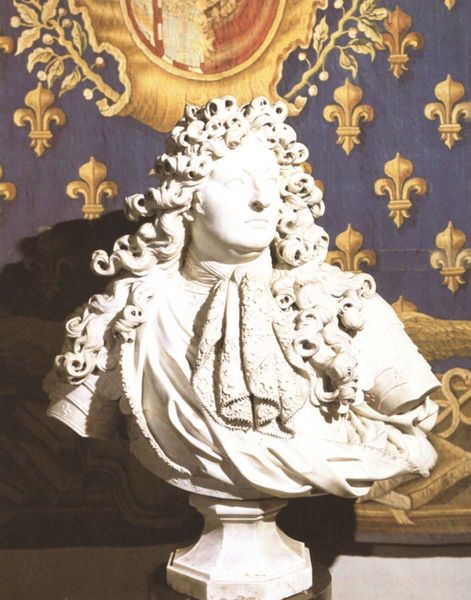
Titel: Büste Ludwigs XIV.
Künstler: Antoine Coysevox
Institution: London, Wallace Collection
Schlagwörter: blau, hand, mann, schatten, weiß, gelb, frankreich, marmor, nase, blick, schal, tuch, arme, augen, barock, falten, gesicht, kragen, sockel, stein, porträt, zweige, gewand, gold, haare, stoff, spitzen, locken, früchte, skulptur, statue, perücke, französisch, blue, curtain, fancy, king, könig, ornate, red, white, collar, face, france, golden, gray, hair, lace, nose, old, robe, wall, yellow, wandteppich, büste, halstuch, ornamente, looking, tapestry, wallpaper, rüschen, buch, dynamik, schlange, lilie, wappen, man, stone, background, head, eyes, stand, adelig, flowing, gips, lilien, prunk, bust, shadow, chin, mouth, scarf, french, books, cravat, curls, photo, plaster, sculpture, ludwig, tie, lorbeerblätter, alabaster, drapery, marble, victorian, royal, leaves, neck, toga, antique, renaissance, gallery, museum, eye, book, doctor, lips, shoulders, cheek, bernini, armlos, fleur de lis, pedestal, shirt, photograph, base, lily, wig, whie, curly hair, brows, curly, throat, mozart, navy, pedistal, sir, judge, composer, lys, berries, backdrop, rob, shaddow, gibt, büste ludwig, bust classical french, king french, caduceus, flier de lis, fleur du lis, king louis xiv, +lys, jusge